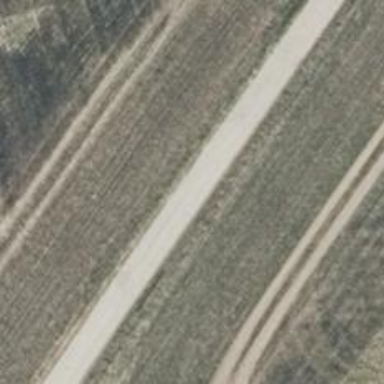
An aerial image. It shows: Unclassified road.